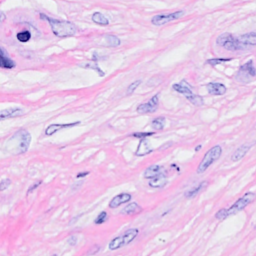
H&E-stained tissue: Breast